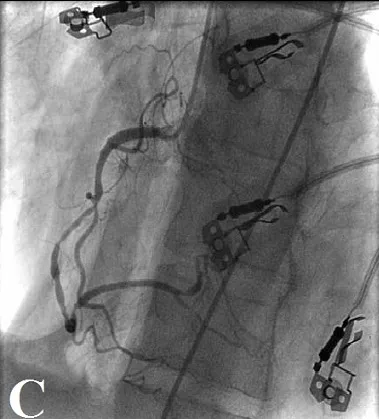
Right coronary artery (RCA) with patent stent in the proximal segment, and ,diffuse severe stenosis in the mid to distal vessel.
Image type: radiology (x_ray)